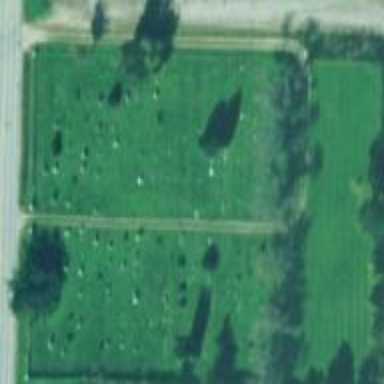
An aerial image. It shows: Cemetery.